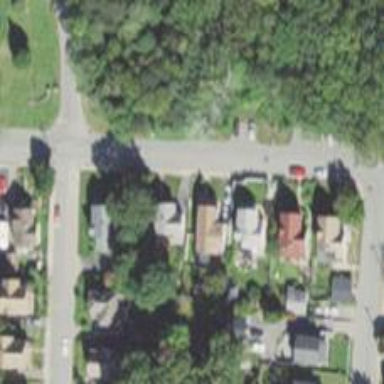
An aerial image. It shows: Residential driveway serving as service road.